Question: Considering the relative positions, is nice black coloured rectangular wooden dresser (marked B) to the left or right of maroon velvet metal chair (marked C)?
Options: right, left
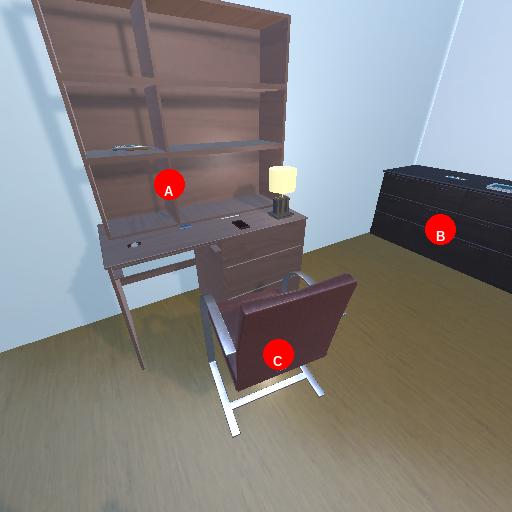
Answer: right